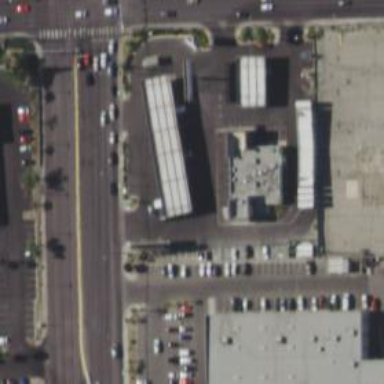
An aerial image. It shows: Convenience shop.